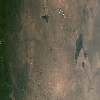
Label: land